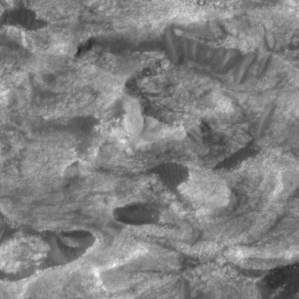
Label: non_frost